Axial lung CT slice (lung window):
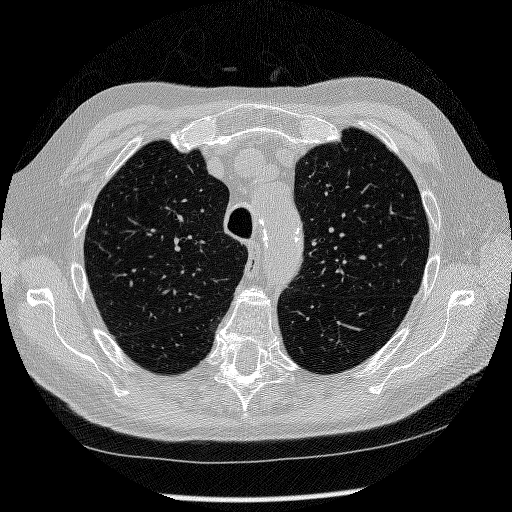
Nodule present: no